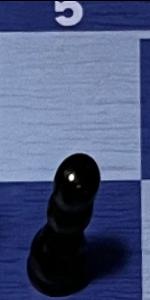
Label: Pawn_Black